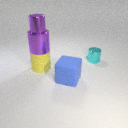
large purple metal cylinder above large yellow rubber cylinder